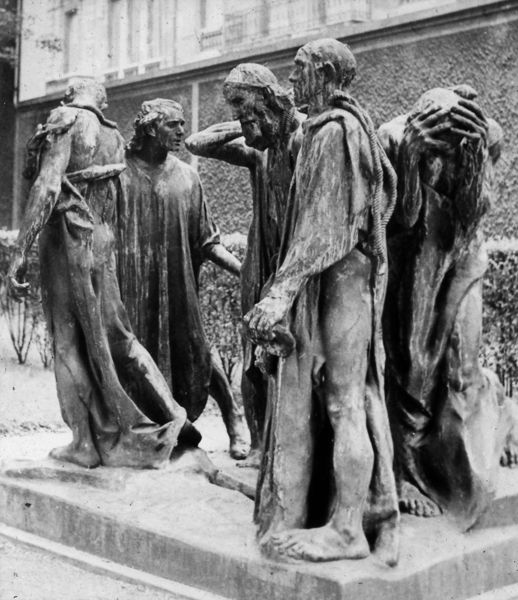
Titel: Die Bürger von Calais
Künstler: Auguste Rodin
Institution: Paris, Musée Rodin
Schlagwörter: gruppe, nackt, umhang, menschen, köpfe, männer, paris, straße, weg, bart, arme, gesicht, sockel, stein, trauer, fünf, hände, gehen, figur, gewand, mantel, gewänder, skulptur, beine, bein, mauer, bildhauerei, bronze, plastik, rodin, foto, fotografie, barfuss, denkmal, draußen, schwarz-weiss, auguste, waffe, bürger, verzweiflung, skulpturen, statuen, elend, leid, schreitend, urban, figurengruppe, kummer, nakct, gram, manner, buße, callais, 1880, truer, calais, kreigsdenkmal, verzweifkung